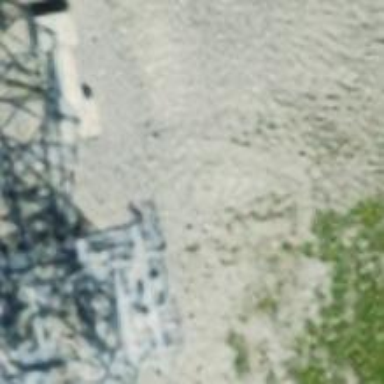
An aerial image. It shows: Pylon for aerialway.